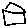
Label: house